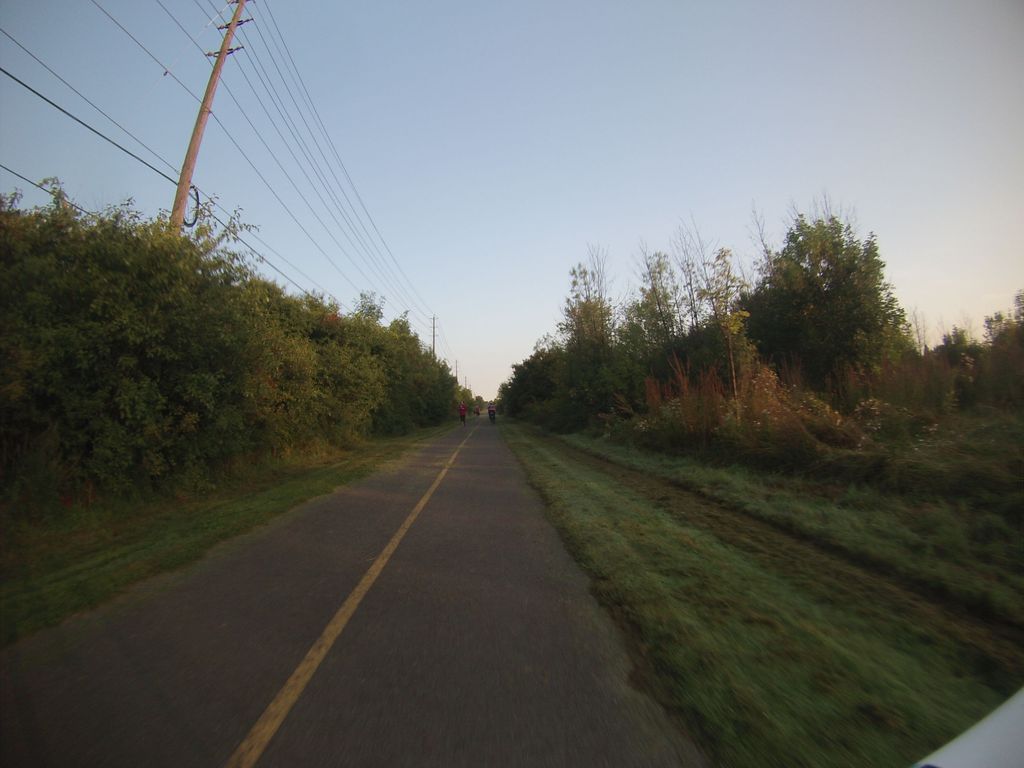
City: ottawa-gatineau